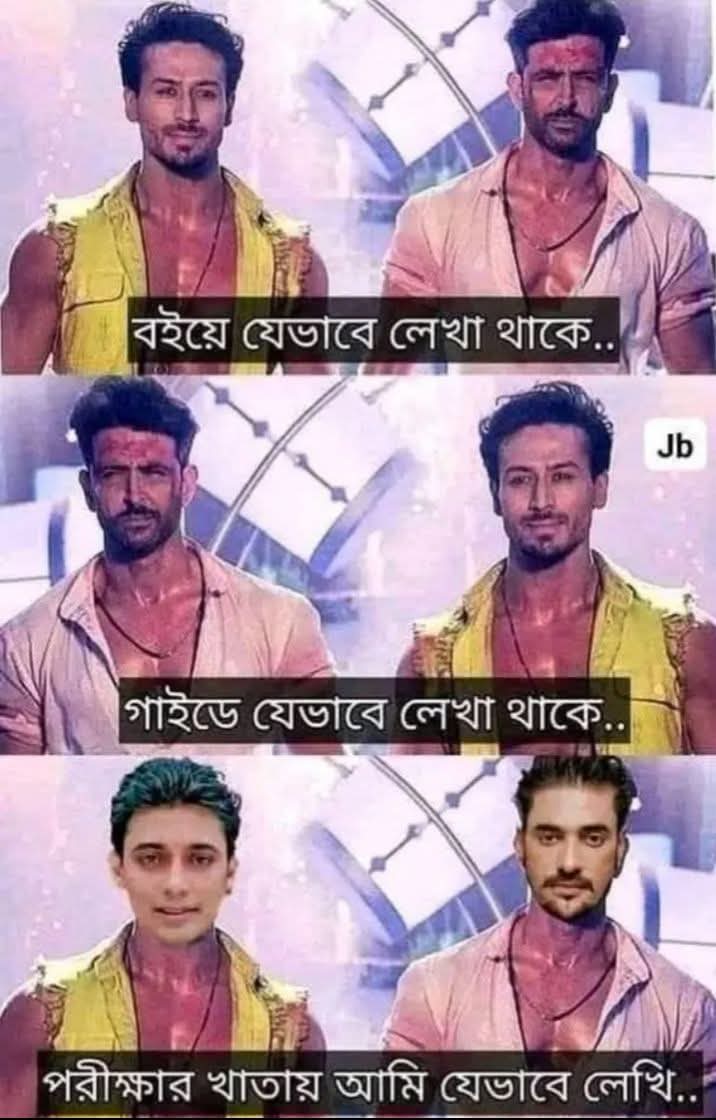
Text: বইয়ে যেভাবে লেখা থাকে..
গাইডে যেভাবে লেখা থাকে..
পরীক্ষার খাতায় আমি যেভাবে লেখি..
Label: Non Hate